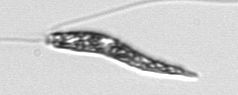
Label: Euglena